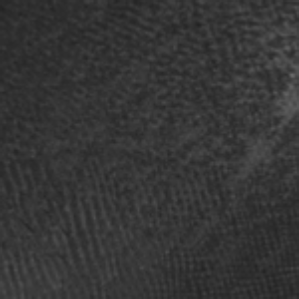
Label: frost